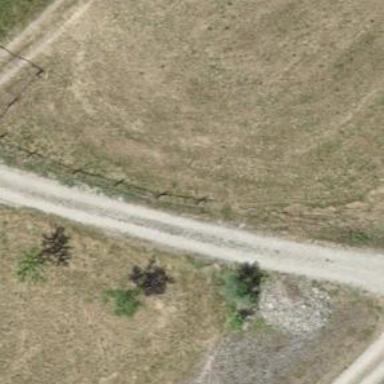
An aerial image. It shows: Track with pebblestone surface graded as grade3.